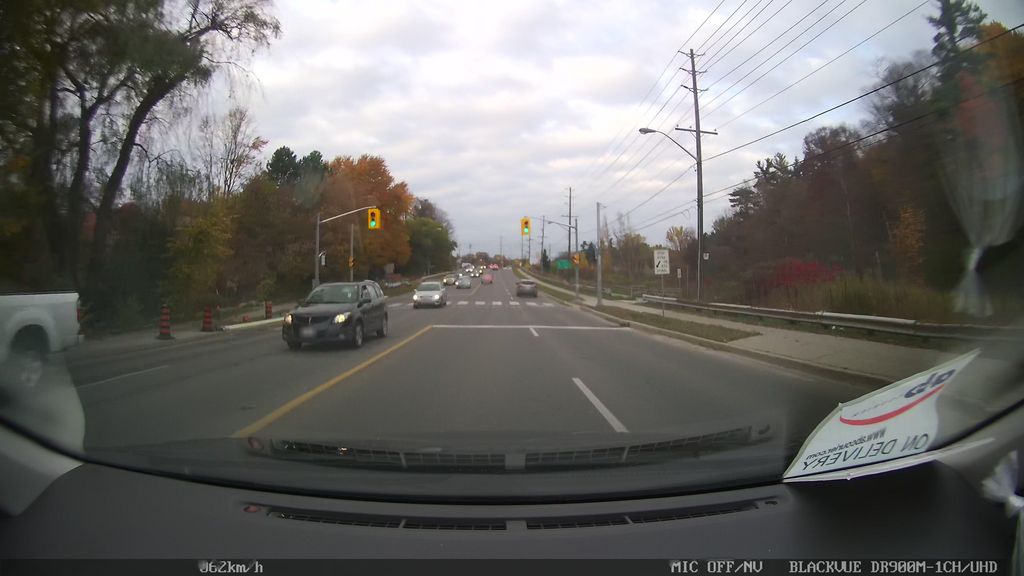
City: toronto